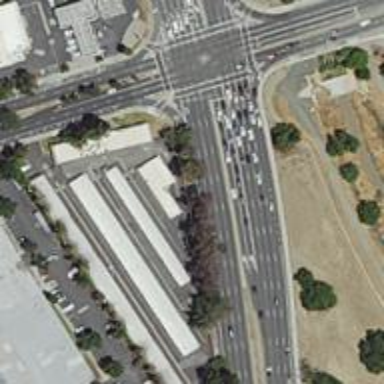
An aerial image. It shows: This image shows trunk highway that functions as expressway.